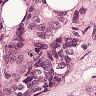
Metastatic tissue present: yes